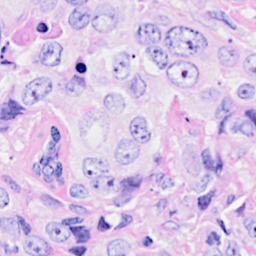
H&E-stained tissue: Breast